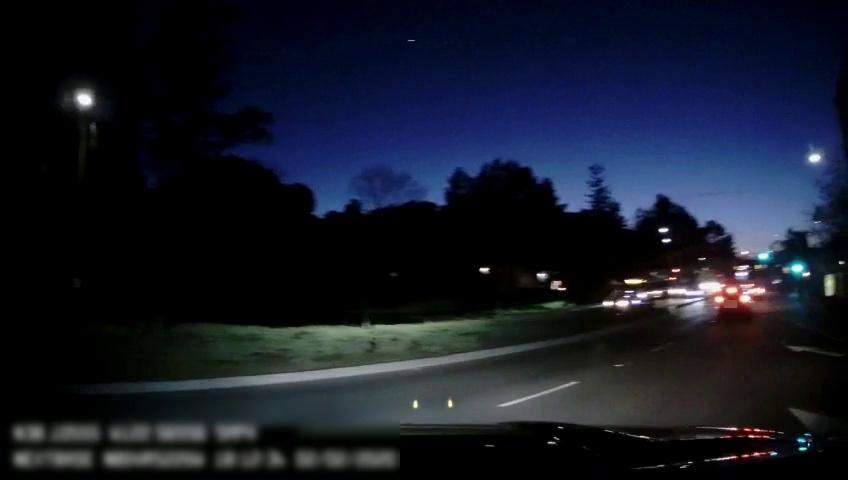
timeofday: Night
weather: Other
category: Drivable Space
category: Vehicles | SUV
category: Vehicles | SUV
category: Vehicles | Bus
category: Vehicles | Car
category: Vehicles | Car
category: Lanes | Current Lane